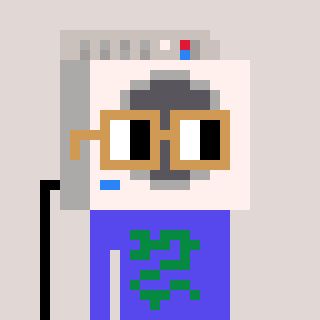
a pixel art character with square brown glasses, a washing machine-shaped head and a computerblue-colored body on a warm background